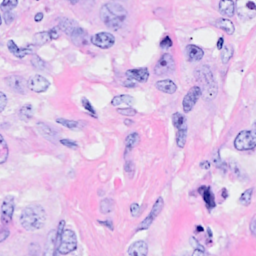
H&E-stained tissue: Breast